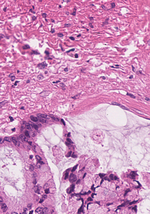
Tumor epithelial tissue: yes
Tumor-associated stroma tissue: yes
Normal tissue: no